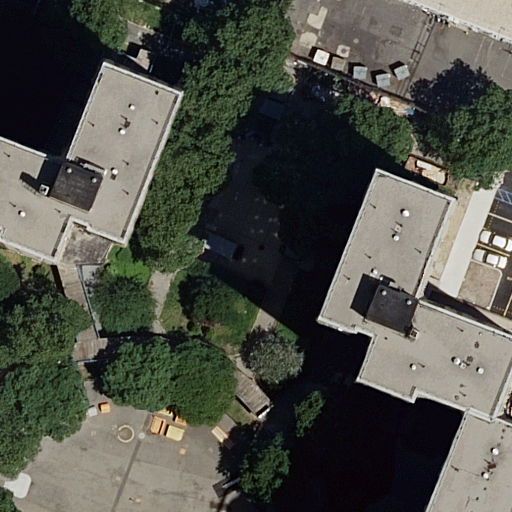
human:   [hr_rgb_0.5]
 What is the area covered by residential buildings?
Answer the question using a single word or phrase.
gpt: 3783m2

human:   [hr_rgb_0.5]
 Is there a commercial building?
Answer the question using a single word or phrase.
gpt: no

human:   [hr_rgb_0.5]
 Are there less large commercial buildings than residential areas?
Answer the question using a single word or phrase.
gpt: yes

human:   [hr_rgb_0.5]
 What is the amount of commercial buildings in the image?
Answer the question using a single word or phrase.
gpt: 0

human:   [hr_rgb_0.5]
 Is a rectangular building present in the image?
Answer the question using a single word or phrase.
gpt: yes

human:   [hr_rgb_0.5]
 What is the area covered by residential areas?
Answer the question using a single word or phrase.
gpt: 34m2

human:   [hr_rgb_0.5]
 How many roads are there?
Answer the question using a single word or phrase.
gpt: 1

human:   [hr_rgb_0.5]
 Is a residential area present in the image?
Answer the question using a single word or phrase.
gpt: yes

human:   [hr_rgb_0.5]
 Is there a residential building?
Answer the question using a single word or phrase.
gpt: yes

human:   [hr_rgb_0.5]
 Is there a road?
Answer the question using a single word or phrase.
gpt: yes

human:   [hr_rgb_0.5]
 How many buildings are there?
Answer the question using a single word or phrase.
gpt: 3

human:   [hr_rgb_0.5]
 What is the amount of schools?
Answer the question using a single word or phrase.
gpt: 1

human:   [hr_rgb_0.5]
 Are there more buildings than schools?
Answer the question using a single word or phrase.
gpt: yes

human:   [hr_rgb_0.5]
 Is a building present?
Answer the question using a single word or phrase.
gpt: yes

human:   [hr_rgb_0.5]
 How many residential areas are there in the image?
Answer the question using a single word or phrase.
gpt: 1

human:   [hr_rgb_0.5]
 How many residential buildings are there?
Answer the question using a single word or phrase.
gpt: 3

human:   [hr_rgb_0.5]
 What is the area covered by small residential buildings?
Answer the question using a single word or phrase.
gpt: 0m2

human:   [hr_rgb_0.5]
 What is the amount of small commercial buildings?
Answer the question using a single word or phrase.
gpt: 0

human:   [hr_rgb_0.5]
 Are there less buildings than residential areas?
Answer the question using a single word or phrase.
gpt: no

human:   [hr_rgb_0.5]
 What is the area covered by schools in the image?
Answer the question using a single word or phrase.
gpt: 54m2

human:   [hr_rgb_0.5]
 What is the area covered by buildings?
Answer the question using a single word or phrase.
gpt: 3783m2

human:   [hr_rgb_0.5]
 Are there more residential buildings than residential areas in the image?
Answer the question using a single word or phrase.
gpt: yes

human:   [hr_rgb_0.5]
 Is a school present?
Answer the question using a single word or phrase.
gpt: yes

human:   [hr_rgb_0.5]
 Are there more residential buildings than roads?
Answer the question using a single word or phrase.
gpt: yes

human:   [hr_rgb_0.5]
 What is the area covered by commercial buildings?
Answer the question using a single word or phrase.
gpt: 0m2

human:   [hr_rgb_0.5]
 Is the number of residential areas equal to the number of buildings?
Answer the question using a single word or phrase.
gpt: no

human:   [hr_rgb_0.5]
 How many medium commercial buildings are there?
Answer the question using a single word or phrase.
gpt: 0

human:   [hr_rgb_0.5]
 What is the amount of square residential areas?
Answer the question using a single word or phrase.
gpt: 0

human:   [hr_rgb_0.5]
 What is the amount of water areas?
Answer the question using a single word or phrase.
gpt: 0

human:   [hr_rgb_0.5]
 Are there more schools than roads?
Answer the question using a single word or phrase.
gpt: no

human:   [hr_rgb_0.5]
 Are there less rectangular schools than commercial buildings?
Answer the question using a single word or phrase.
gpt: no

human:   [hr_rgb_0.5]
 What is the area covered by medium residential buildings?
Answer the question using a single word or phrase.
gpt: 0m2

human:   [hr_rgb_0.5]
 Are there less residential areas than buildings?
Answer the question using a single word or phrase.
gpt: yes

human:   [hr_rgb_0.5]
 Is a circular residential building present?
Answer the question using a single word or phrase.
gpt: no

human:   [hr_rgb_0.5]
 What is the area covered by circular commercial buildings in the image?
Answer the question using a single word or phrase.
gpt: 0m2

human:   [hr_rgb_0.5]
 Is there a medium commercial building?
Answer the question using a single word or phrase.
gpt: no

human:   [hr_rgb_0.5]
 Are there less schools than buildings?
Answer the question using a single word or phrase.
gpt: yes

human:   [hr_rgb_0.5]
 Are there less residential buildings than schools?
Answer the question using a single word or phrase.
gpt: no

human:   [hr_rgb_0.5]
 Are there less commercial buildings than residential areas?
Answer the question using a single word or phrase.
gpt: yes

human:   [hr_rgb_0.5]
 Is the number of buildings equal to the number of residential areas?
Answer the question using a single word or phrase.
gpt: no

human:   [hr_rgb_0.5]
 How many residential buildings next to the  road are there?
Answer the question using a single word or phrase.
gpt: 3

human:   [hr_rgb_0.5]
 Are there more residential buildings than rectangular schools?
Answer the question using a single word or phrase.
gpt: yes

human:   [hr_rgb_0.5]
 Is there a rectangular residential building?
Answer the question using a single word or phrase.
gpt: yes

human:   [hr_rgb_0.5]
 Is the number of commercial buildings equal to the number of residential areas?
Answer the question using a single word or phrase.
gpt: no

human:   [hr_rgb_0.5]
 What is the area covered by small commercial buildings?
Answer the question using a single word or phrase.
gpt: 0m2

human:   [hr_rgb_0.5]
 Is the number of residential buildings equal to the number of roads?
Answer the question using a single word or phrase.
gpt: no

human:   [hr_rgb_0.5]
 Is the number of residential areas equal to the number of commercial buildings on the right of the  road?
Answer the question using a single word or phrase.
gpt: no

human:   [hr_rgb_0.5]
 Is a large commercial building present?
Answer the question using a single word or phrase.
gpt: no

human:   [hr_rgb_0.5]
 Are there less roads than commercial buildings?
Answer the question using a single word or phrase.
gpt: no

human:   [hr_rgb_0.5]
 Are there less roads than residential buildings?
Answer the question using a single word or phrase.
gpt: yes

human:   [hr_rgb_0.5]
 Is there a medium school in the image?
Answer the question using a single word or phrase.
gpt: no

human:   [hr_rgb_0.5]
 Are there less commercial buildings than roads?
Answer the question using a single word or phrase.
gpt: yes

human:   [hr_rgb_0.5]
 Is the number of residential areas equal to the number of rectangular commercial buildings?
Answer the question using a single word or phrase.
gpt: no

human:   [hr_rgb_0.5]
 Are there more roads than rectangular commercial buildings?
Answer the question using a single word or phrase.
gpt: yes

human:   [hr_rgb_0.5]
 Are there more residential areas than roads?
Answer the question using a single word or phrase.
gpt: no

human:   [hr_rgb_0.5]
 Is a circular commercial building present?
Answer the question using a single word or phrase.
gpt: no

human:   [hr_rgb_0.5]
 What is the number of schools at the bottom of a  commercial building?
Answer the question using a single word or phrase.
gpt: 0

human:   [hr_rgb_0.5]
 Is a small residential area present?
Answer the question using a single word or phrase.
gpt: yes

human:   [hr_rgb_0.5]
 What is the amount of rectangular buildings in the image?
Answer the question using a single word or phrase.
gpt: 1

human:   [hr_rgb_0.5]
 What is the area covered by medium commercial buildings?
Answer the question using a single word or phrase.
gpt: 0m2

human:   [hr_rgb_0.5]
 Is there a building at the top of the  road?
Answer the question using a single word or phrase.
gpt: yes

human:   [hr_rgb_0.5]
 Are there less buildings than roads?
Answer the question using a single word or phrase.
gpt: no

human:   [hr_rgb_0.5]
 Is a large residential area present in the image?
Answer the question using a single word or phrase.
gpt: no

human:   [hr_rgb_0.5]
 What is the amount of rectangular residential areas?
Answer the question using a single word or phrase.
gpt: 1